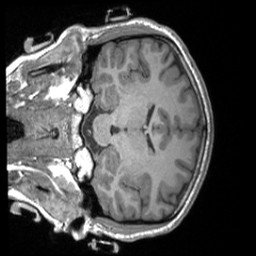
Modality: T1w
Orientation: coronal